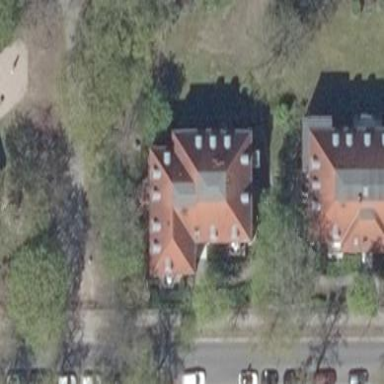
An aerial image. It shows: Hipped-roof building with apartments.